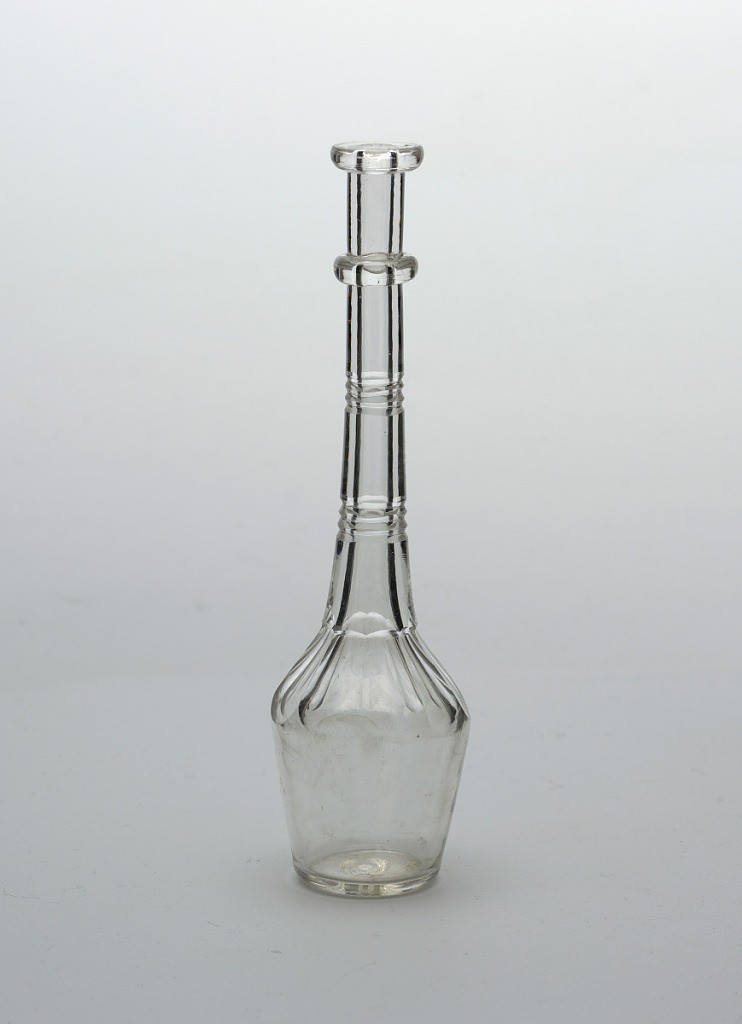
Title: Toddy lifter (syphon)
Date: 18th–19th century
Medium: Cut glass
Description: Tall neck with rounded knop and lip, 2 triple prism-cut rings; body has facet cutting from shoulders to neck, the rest plain, tapering sides, hole top and bottom.